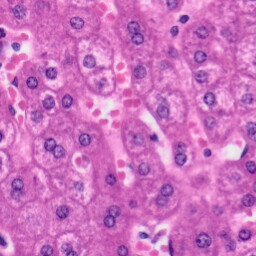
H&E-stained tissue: Liver